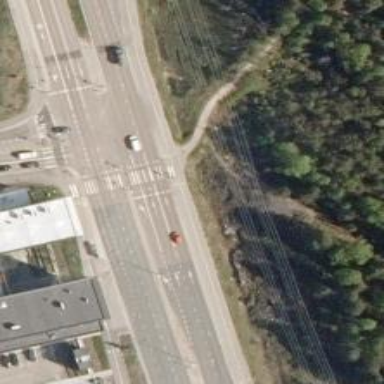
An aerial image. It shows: Asphalt cycleway with crossing designated as connection.